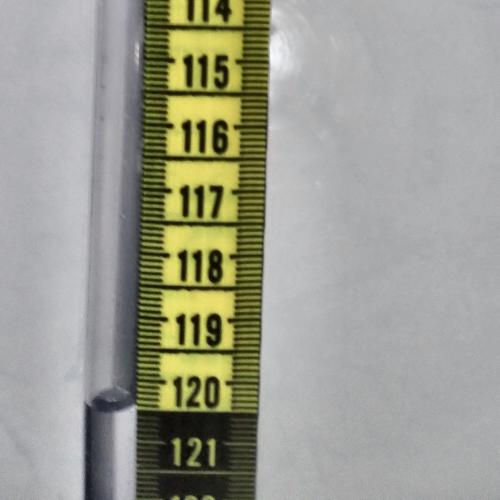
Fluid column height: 120.4 cm